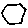
Label: hexagon